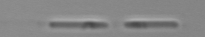
Label: Skeletonema